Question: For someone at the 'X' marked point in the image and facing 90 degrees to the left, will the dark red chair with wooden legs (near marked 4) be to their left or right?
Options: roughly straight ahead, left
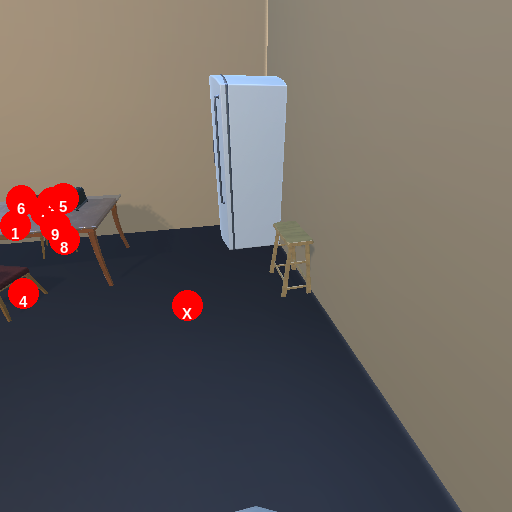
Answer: roughly straight ahead